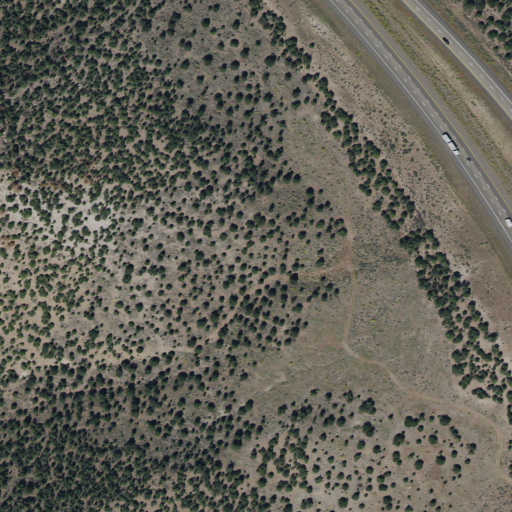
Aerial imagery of valley in Utah named Hell Canyon containing evergreen forest, shrub, medium intensity development, low intensity development, and high intensity development